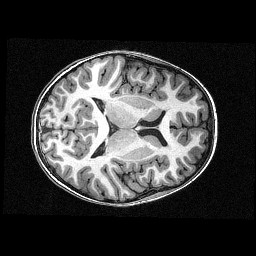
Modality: T1w
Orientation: axial
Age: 10
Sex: female
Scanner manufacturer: siemens
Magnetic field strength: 3 T
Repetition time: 2.3 s
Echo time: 0.00336 s